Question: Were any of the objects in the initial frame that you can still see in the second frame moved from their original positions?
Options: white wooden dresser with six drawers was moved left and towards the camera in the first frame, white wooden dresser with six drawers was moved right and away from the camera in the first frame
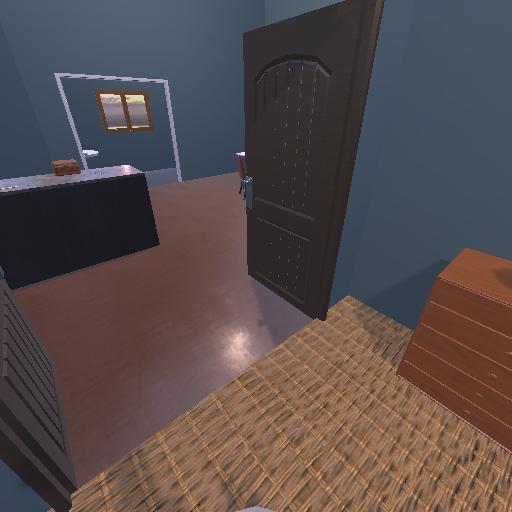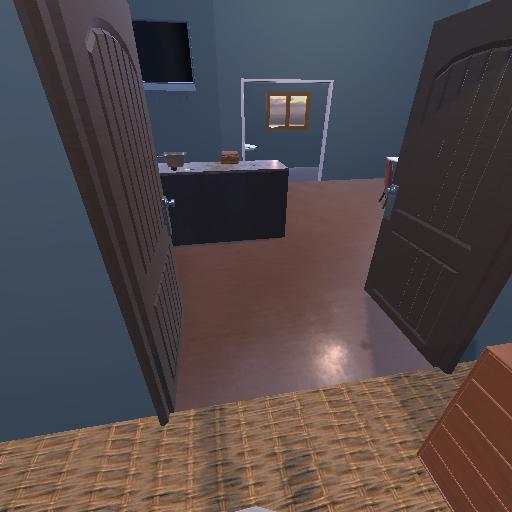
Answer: white wooden dresser with six drawers was moved left and towards the camera in the first frame